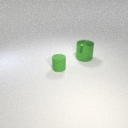
large green metal cylinder behind small green rubber cylinder